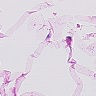
Metastatic tissue present: no